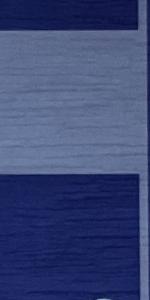
Label: Empty